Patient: sex F, age 60
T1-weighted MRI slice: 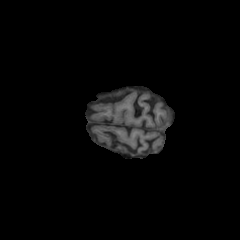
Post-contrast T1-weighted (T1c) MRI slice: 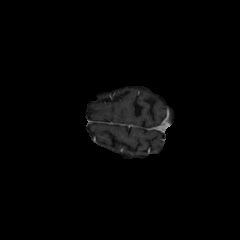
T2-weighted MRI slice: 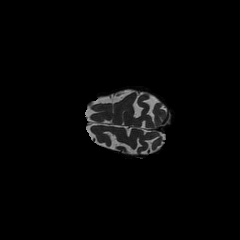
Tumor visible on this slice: no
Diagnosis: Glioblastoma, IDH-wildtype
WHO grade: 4